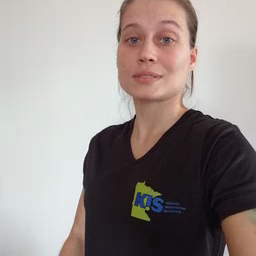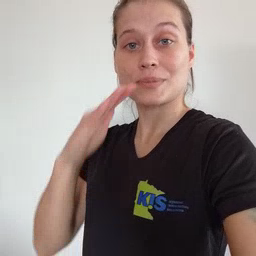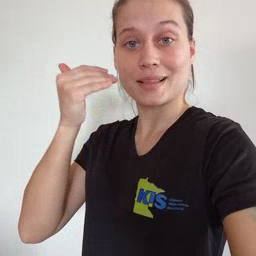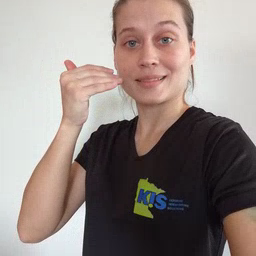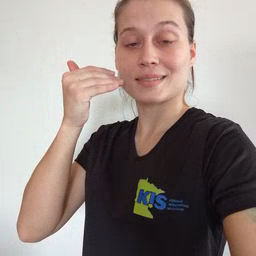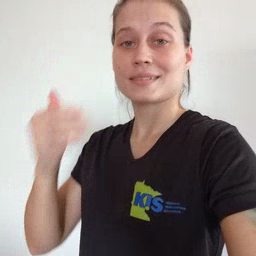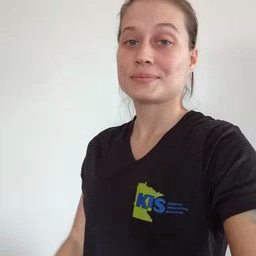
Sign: smile